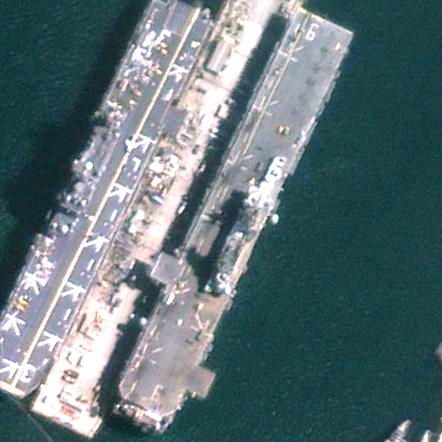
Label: assault